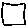
Label: square